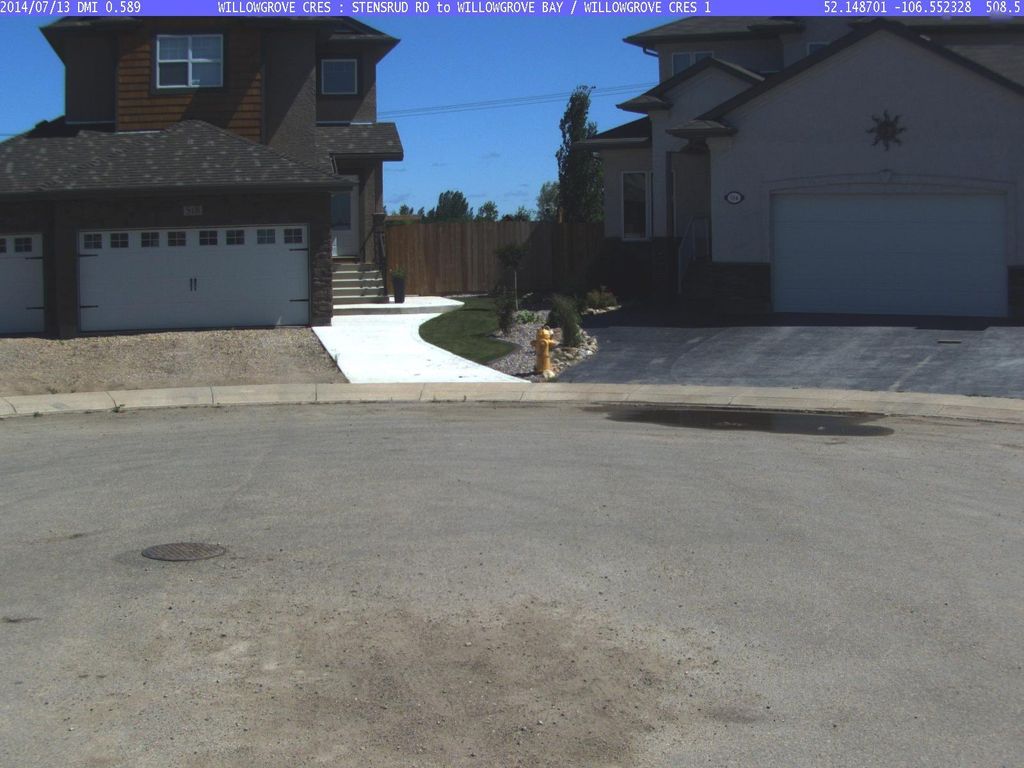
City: saskatoon